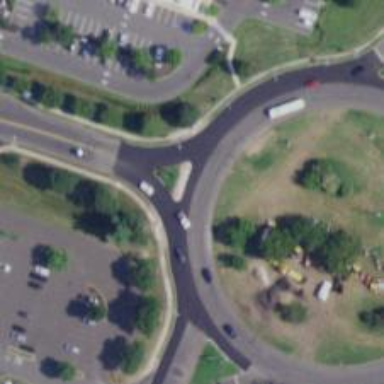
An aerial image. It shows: Roundabout on primary highway.